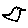
Label: bird